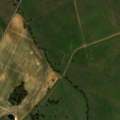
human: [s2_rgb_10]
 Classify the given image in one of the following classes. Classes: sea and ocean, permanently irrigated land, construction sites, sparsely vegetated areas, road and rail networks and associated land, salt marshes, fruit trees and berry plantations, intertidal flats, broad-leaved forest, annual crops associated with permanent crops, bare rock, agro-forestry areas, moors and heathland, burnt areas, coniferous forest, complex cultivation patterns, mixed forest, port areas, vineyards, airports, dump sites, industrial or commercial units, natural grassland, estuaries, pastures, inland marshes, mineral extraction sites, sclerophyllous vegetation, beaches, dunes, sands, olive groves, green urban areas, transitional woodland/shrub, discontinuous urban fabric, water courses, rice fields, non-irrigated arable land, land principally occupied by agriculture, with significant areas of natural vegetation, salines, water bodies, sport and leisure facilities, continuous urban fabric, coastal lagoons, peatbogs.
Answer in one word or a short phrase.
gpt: non-irrigated arable land, agro-forestry areas